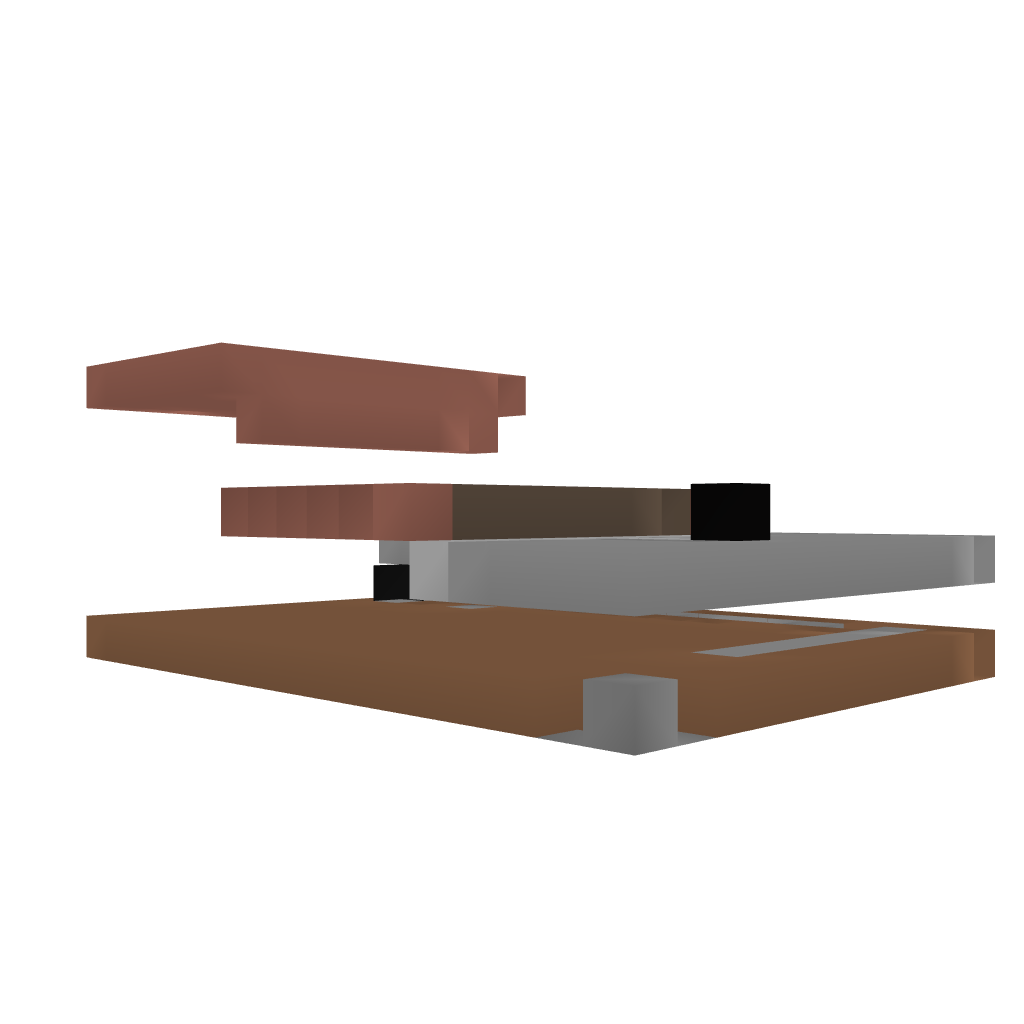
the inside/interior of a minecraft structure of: Wheat farm